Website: macys
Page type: billing-address
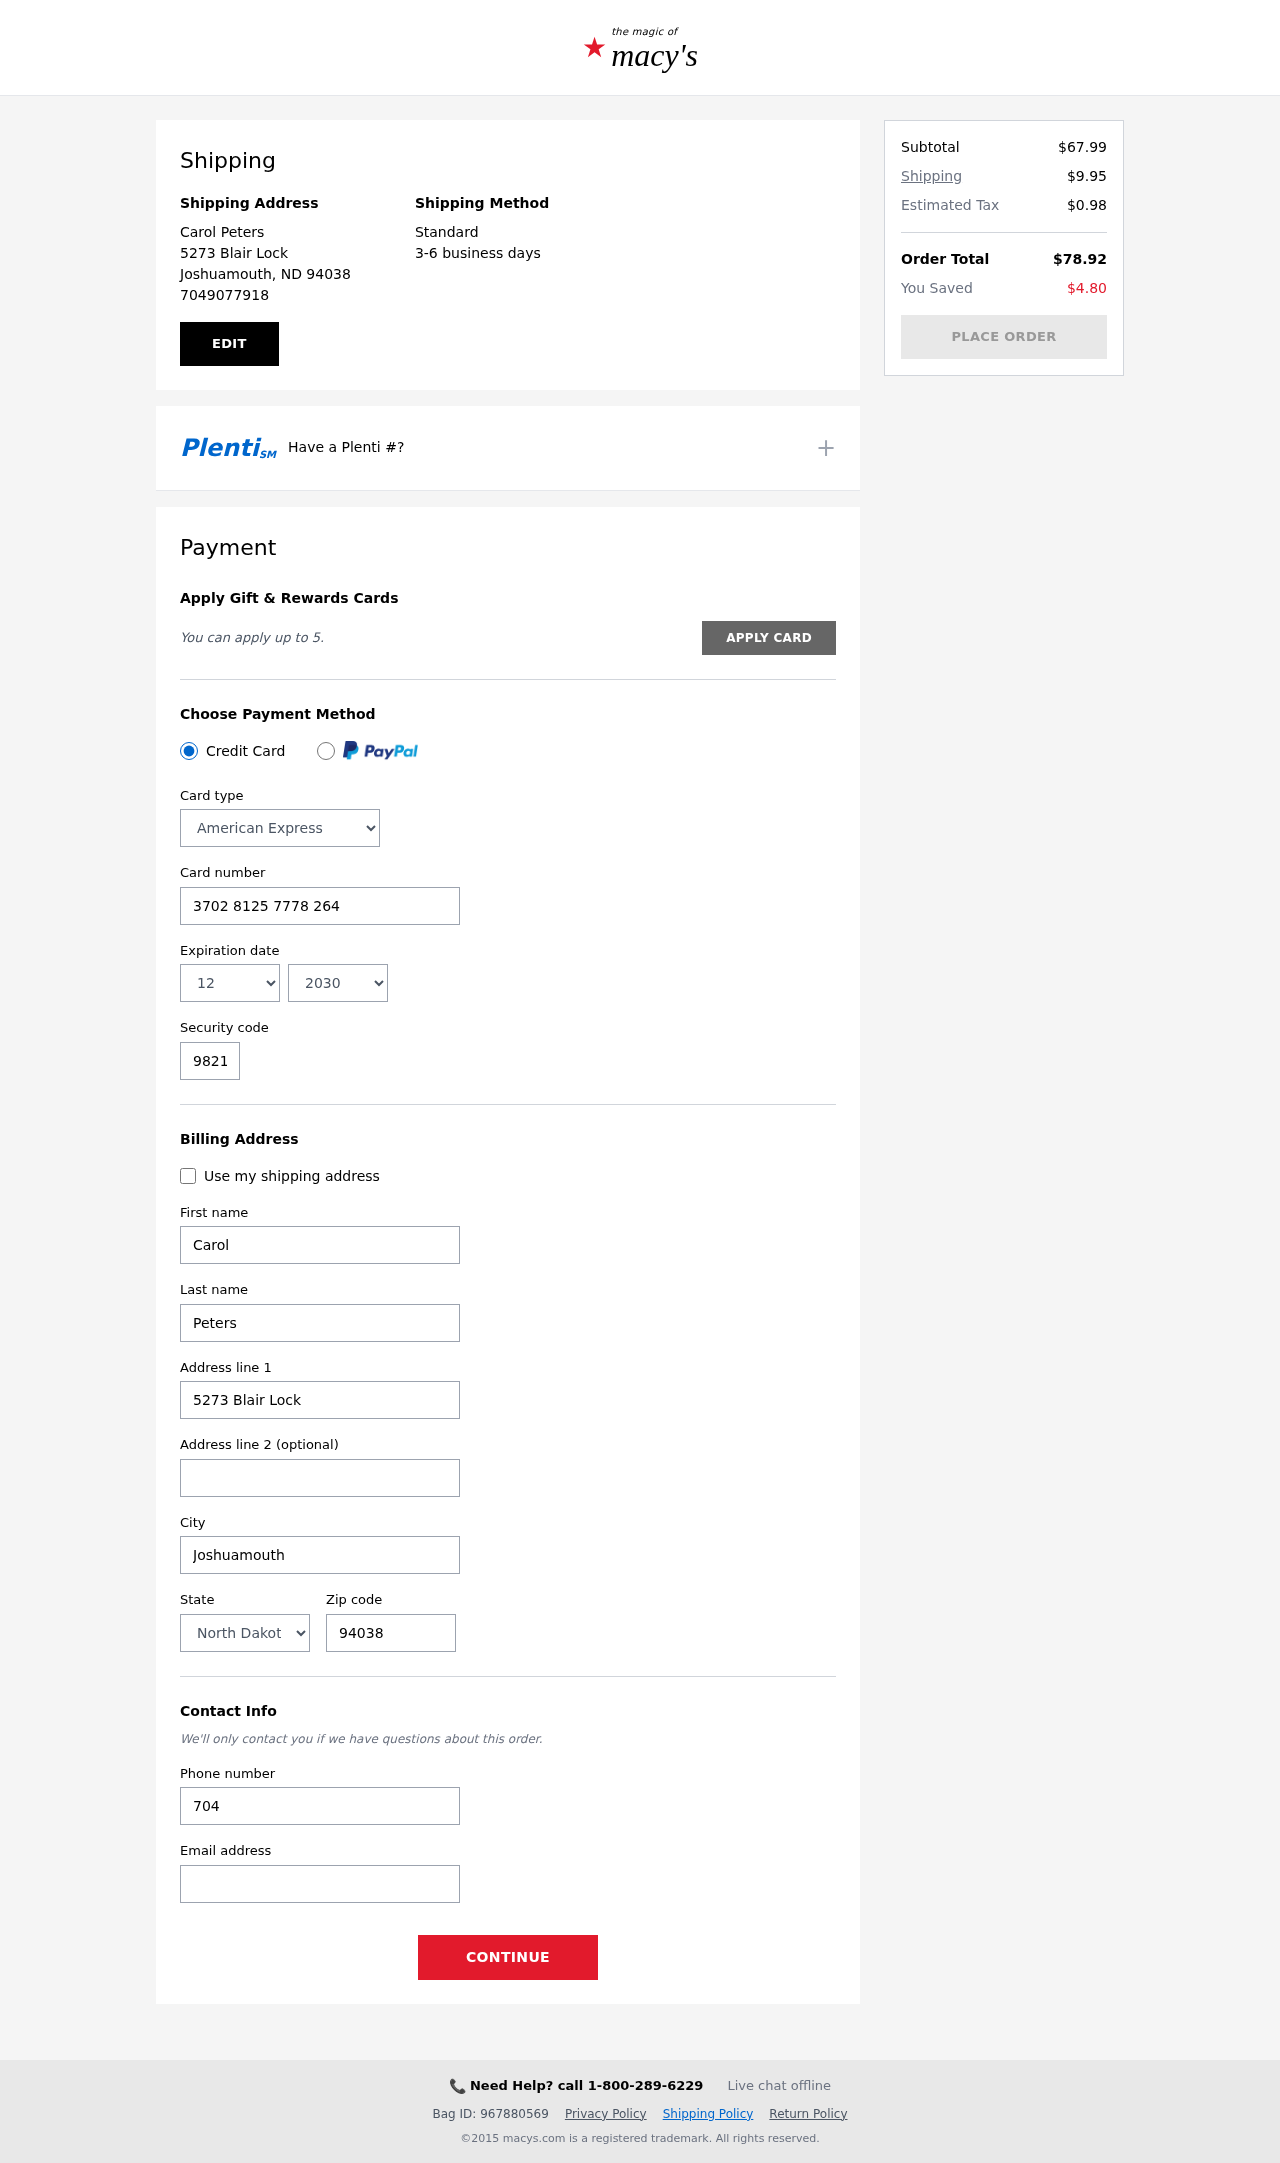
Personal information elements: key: PII_CARD_CVV
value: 9821
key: PII_CARD_EXPIRY_MONTH
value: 12
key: PII_CARD_EXPIRY_YEAR
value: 30
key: PII_CARD_NUMBER
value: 3702 8125 7778 264
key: PII_CARD_TYPE
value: American Express
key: PII_CITY
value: Joshuamouth
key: PII_CITY_STATE_ZIP
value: Joshuamouth, ND 94038
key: PII_EMAIL
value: cpeters@gmail.com
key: PII_FIRSTNAME
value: Carol
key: PII_FULLNAME
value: Carol Peters
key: PII_LASTNAME
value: Peters
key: PII_PHONE
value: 7049077918
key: PII_POSTCODE
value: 94038
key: PII_STATE
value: North Dakota
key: PII_STREET
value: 5273 Blair Lock
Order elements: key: ORDER_SUBTOTAL
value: $67.99
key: ORDER_SHIPPING_COST
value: $9.95
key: ORDER_TAX
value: $0.98
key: ORDER_TOTAL
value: $78.92
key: ORDER_SAVINGS
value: $4.80